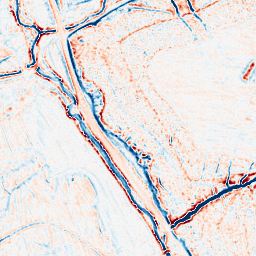
Category: edge_preserving
Decomposition family: bilateral
Decomposition parameters: d: 9
sigma_color: 50
sigma_space: 150
Upsampling method: linear_exact
Upsampling parameters: scale: 4
Upsampling scale: 4